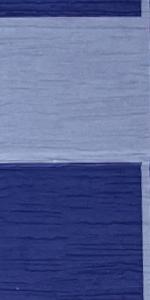
Label: Empty